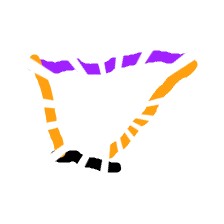
Shape: trapezoid